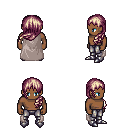
a pixel art fantasy rpg character, male body template, human, dark skin, gray cape, metal pants, white blonde left-swept hairstyle, metal boots, four views (front, back, left, right), 2x2 character sprite sheet, small pixel art, hard edges, no anti-aliasing